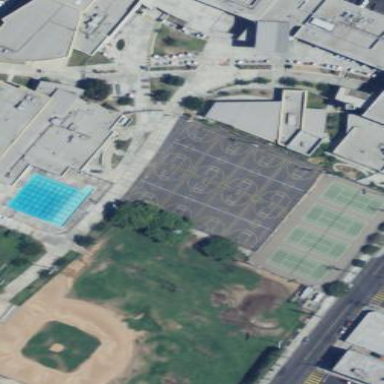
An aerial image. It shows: Basketball court located in leisure land pitch.